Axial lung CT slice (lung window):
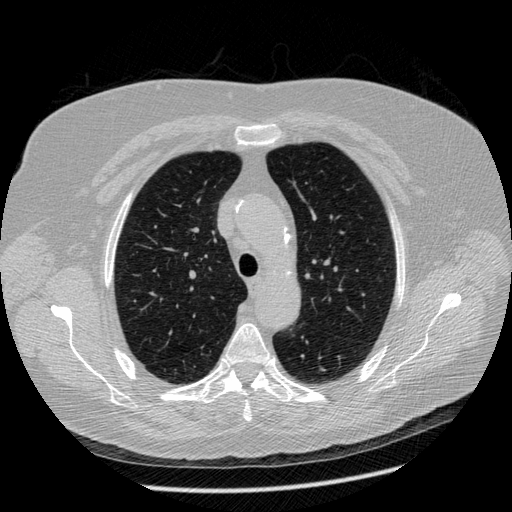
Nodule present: no